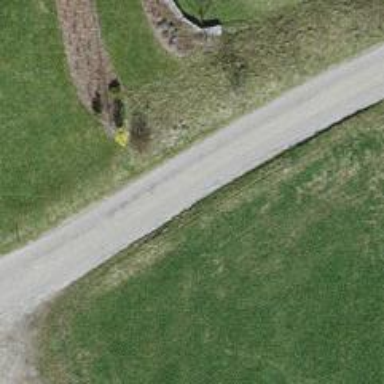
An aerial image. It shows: Paved track road with grade1 track type.